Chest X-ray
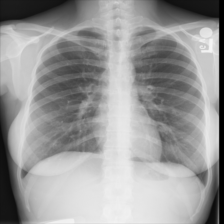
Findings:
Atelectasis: negative
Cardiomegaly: negative
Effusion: negative
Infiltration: negative
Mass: negative
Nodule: negative
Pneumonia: negative
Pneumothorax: negative
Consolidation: negative
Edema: negative
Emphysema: negative
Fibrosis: negative
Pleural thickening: negative
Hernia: negative